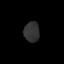
Tissue: skin
Cell type: T cells
Senescence score: 0.2547
Nuclear area (px): 308
Mean DAPI intensity: 49.883